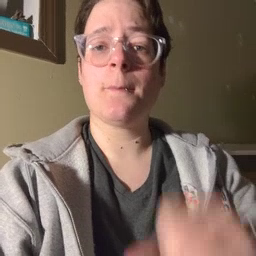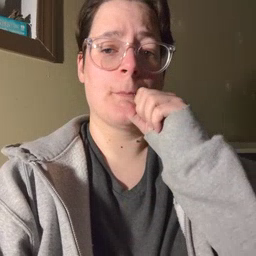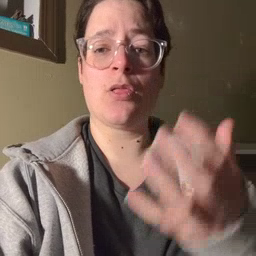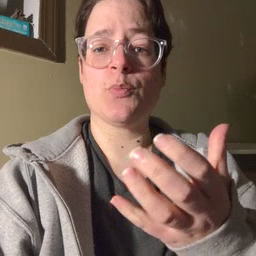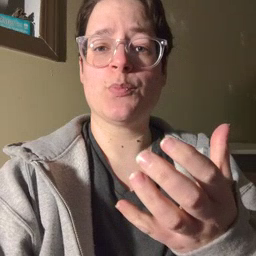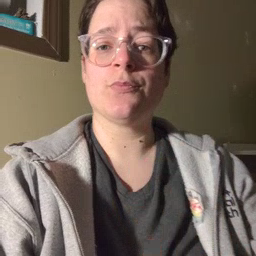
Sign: balloon